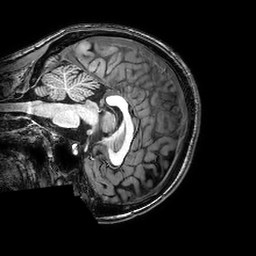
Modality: T1w
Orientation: sagittal
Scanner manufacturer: philips
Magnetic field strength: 3 T
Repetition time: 0.008224 s
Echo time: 0.00378 s